Question: I am creating a 'mapView' with coordinates being downloaded from a XML file. I already have the coordinates parsed out like I want them to be but right know I'm hard coding the them, I have two problems the first is what's the best way to feed the points an array of 'GeoPoints'"From XML File"? The second issue is that I cannot get the polygons to separate. I have five coordinates for each polygon view. The issue is it is connecting the polygons as if it was one. Can somebody tell me what I am doing wrong or is there something else I need to be doing. Below is what I currently have any help would be appreciated.
Ok I have an update to my original question, I got the array part working from the xml using <URL>. So all of the coordinate are being downloaded to the map from the xml file but the issues is they are connected as if it is one set of coordinates. see .
Here is the code that I have so fair in my mainActivity.java
'''
public class MapViewActivity extends MapActivity {
ArrayList<HashMap<String, Object>> boslst;
MapView mapView;
MapController mapcontrol;
GeoPoint p;
Polygon polygon;
private static final class LatLonPoints extends GeoPoint {
public LatLonPoints(double latitude, double longitude) {
super((int) (latitude * 1E6), (int) (longitude * 1E6));
}
}
public static BigDecimal round(float d, int decimalPlace) {
BigDecimal bd = new BigDecimal(Float.toString(d));
bd = bd.setScale(decimalPlace, BigDecimal.ROUND_HALF_UP);
return bd;
}
@Override
protected boolean isRouteDisplayed() {
return false;
}
@Override
public void onCreate(Bundle savedInstanceState) {
super.onCreate(savedInstanceState);
setContentView(R.layout.main);
String coordinates[] = {"35.20418", "-89.86862"};
double lat = Double.parseDouble(coordinates[0]);
double lng = Double.parseDouble(coordinates[1]);
p = new GeoPoint(
(int) (lat * 1E6),
(int) (lng * 1E6));
MapView mapView = (MapView) findViewById(R.id.mapview);
mapcontrol = mapView.getController();
mapcontrol.animateTo(p);
mapcontrol.setZoom(10);
mapView.setBuiltInZoomControls(true);
ArrayList<GeoPoint> points = new ArrayList<GeoPoint>();
try {
URL url = new URL(
"my url");
DocumentBuilderFactory dbf = DocumentBuilderFactory.newInstance();
DocumentBuilder db = dbf.newDocumentBuilder();
Document doc = db.parse(new InputSource(url.openStream()));
doc.getDocumentElement().normalize();
NodeList nodeList = doc.getElementsByTagName("Section");
for (int i = 0; i < nodeList.getLength(); i++) {
Node node = nodeList.item(i);
Element locElement = (Element) node;
NodeList nameList = locElement.getElementsByTagName("coords");
int locationCount = nameList.getLength();
for (int j = 0; j < nameList.getLength(); j++) {
Node nodel = nameList.item(j);
Element fstElement = (Element) nodel;
NodeList nameL = fstElement.getElementsByTagName("coords");
Element nameE = (Element) nameL.item(0);
nameL = nameE.getChildNodes();
String latit = ((Node) nameL.item(0)).getNodeValue();
String[] latt = latit.split(",");
BigDecimal latitude = round(Float.parseFloat(latt[0]),5);
BigDecimal longitude = round(Float.parseFloat(latt[1]),5);
double Lat = latitude.doubleValue();
double Long = longitude.doubleValue();
points.add(new LatLonPoints(Lat,Long));
polygon = new Polygon(points);
}
polygon = new Polygon(points);
}
}catch (Exception e) {
Log.e("APP","Failed", e);
}
mapView.getOverlays().clear();
mapView.getOverlays().add(polygon);
mapView.invalidate();
}
'''
Polygon.java
'''
public class Polygon extends Overlay {
ArrayList<GeoPoint> geoPoints;
public Polygon(ArrayList<GeoPoint> points){
geoPoints = points;
}
@Override
public void draw(Canvas canvas, MapView mapView, boolean shadow){
//Set the color and style
Paint paint = new Paint();
paint.setColor(Color.parseColor("#88ff0000"));
paint.setAlpha(50);
paint.setStyle(Paint.Style.STROKE);
//Create path and add points
Path path = new Path();
Point firstPoint = new Point();
mapView.getProjection().toPixels(geoPoints.get(0), firstPoint);
path.moveTo(firstPoint.x, firstPoint.y);
for(int i = 1; i < geoPoints.size(); ++i){
Point nextPoint = new Point();
mapView.getProjection().toPixels(geoPoints.get(i), nextPoint);
path.lineTo(nextPoint.x, nextPoint.y);
}
//Close polygon
path.lineTo(firstPoint.x, firstPoint.y);
path.setLastPoint(firstPoint.x, firstPoint.y);
canvas.drawPath(path, paint);
super.draw(canvas, mapView, shadow);
}
}
'''
So my question what do I have to do to get the polygon to build one at a time and not act as one?
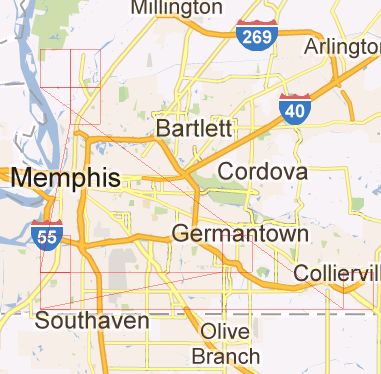
Answer: I believe you need to change this:
'''
//Close polygon
path.lineTo(firstPoint.x, firstPoint.y);
path.setLastPoint(firstPoint.x, firstPoint.y);
canvas.drawPath(path, paint);
super.draw(canvas, mapView, shadow);
'''
to this:
'''
//Close polygon
path.lineTo(firstPoint.x, firstPoint.y);
path.setLastPoint(firstPoint.x, firstPoint.y);
canvas.drawPath(path, paint);
path.close();
super.draw(canvas, mapView, shadow);
'''
Closing the Path at the end and returns you to your original point.